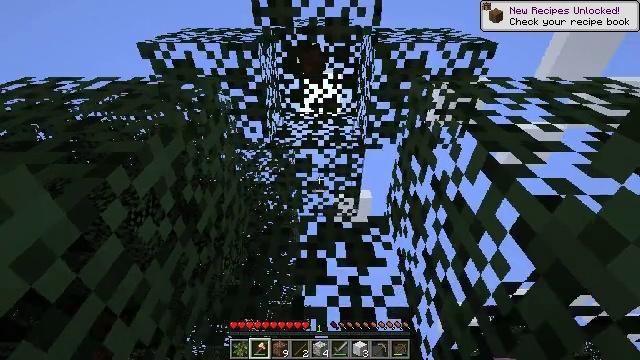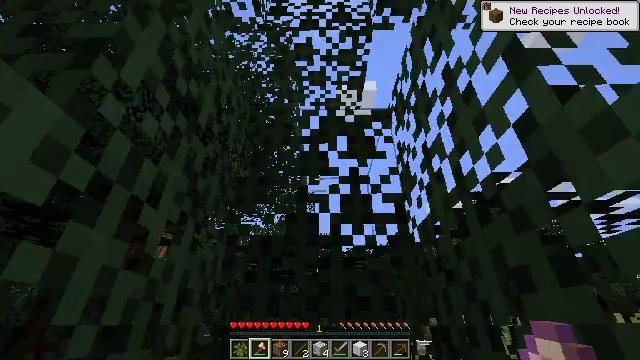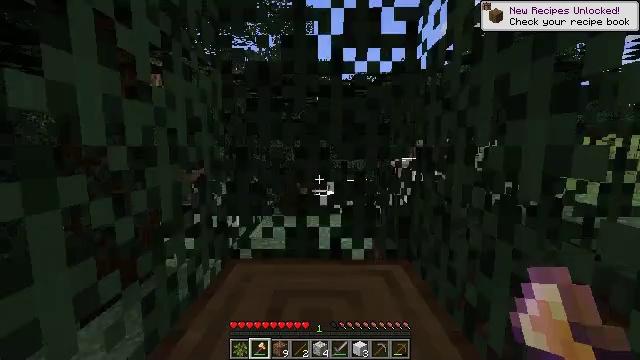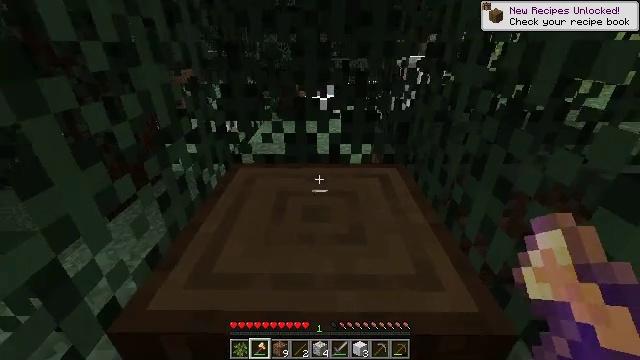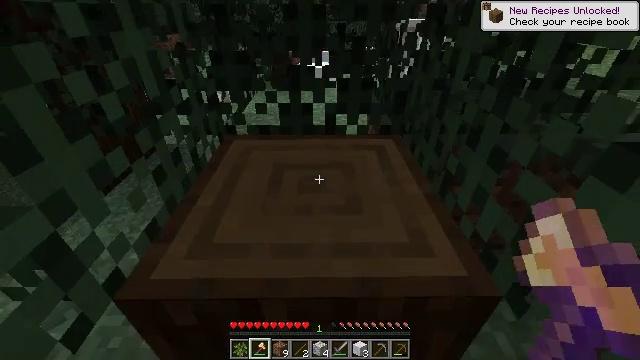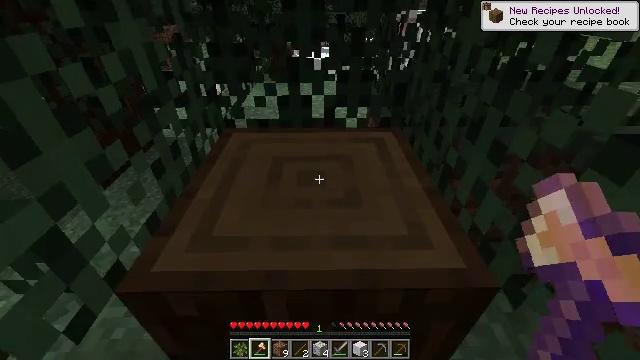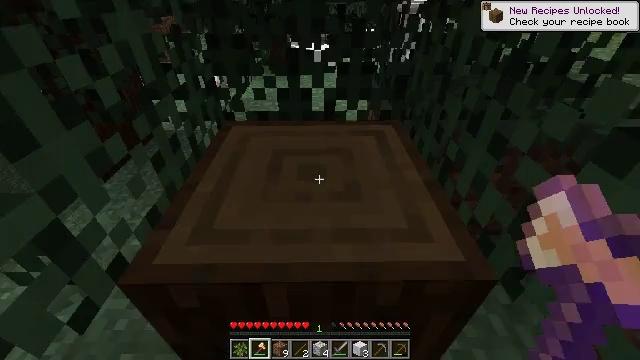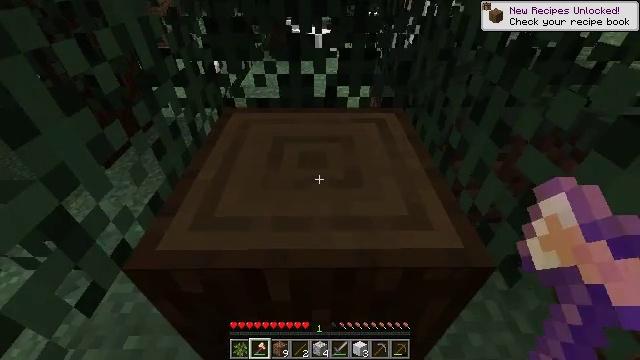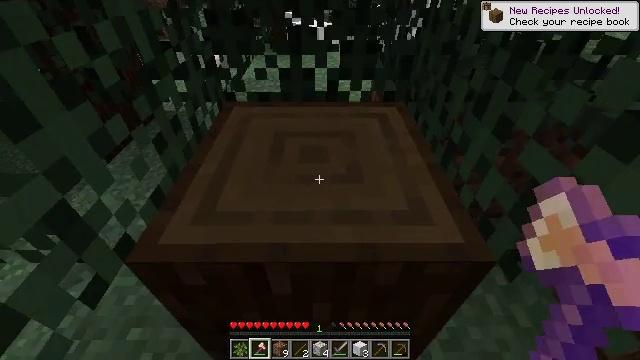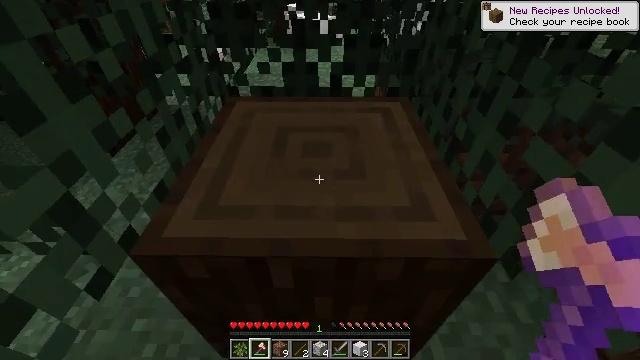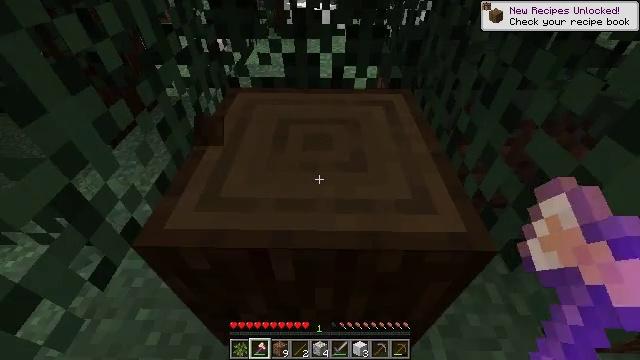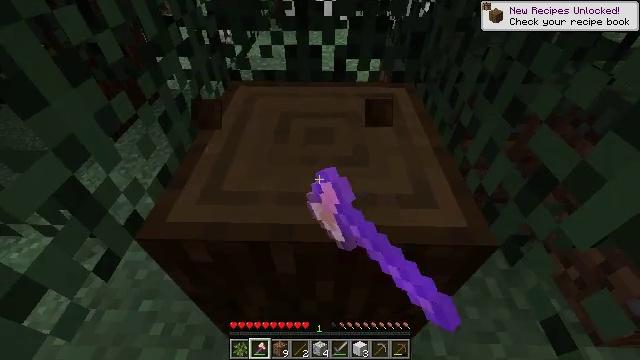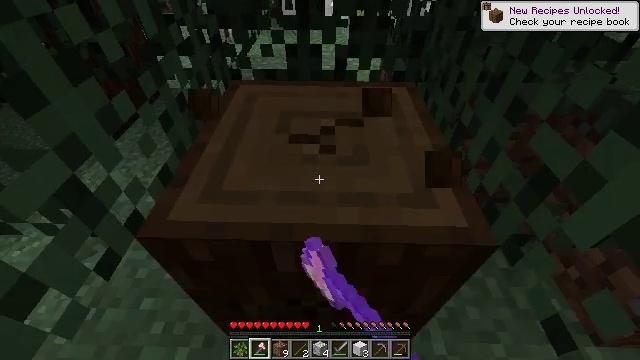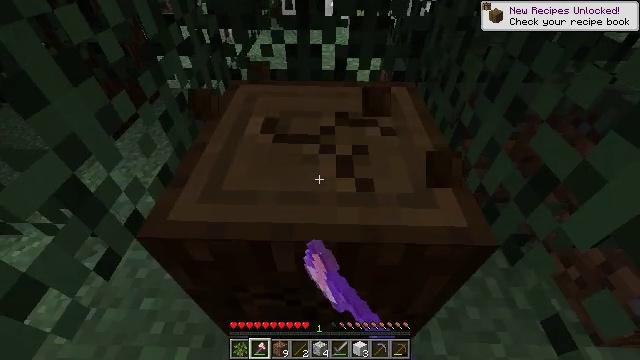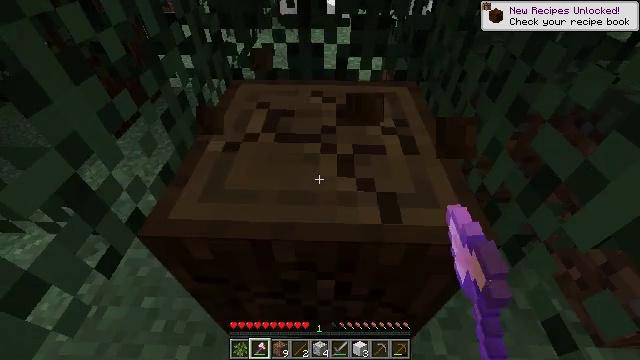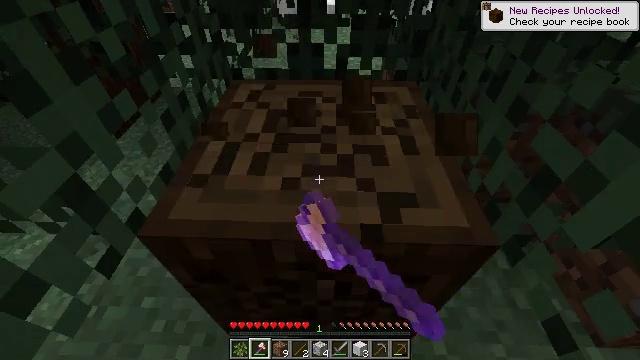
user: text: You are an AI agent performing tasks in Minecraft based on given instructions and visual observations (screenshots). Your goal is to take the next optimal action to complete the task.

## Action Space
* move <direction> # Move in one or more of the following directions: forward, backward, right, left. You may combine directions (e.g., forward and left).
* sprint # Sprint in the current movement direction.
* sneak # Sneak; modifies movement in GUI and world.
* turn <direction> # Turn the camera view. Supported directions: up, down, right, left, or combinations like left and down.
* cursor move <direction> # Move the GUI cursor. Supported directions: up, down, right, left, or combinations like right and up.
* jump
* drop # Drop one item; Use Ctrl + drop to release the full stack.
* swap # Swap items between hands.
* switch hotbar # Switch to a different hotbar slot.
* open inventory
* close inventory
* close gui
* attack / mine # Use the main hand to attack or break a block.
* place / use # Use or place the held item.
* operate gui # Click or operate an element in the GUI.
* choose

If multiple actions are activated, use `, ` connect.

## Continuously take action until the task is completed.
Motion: motion action
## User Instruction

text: Mine the spruce log from the forest.
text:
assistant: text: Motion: turn down
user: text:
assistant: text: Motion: turn down
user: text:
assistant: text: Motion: turn down
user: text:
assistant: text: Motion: turn right and down
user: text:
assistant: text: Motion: turn down
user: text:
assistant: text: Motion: turn down
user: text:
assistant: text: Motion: turn down
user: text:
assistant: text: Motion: turn down
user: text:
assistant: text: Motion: turn down
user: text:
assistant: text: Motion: turn down, attack / mine
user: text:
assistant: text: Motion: turn down, attack / mine
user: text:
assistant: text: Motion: attack / mine
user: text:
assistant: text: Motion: attack / mine
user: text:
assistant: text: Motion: attack / mine
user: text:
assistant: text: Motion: attack / mine
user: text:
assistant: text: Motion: attack / mine
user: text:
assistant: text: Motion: attack / mine
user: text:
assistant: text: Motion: attack / mine
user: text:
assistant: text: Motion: attack / mine
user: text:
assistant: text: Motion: attack / mine
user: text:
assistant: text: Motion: attack / mine